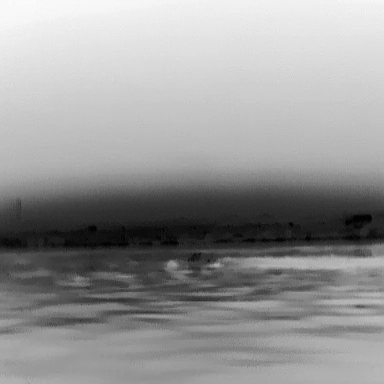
There is a canoe in the infrared image.